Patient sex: M
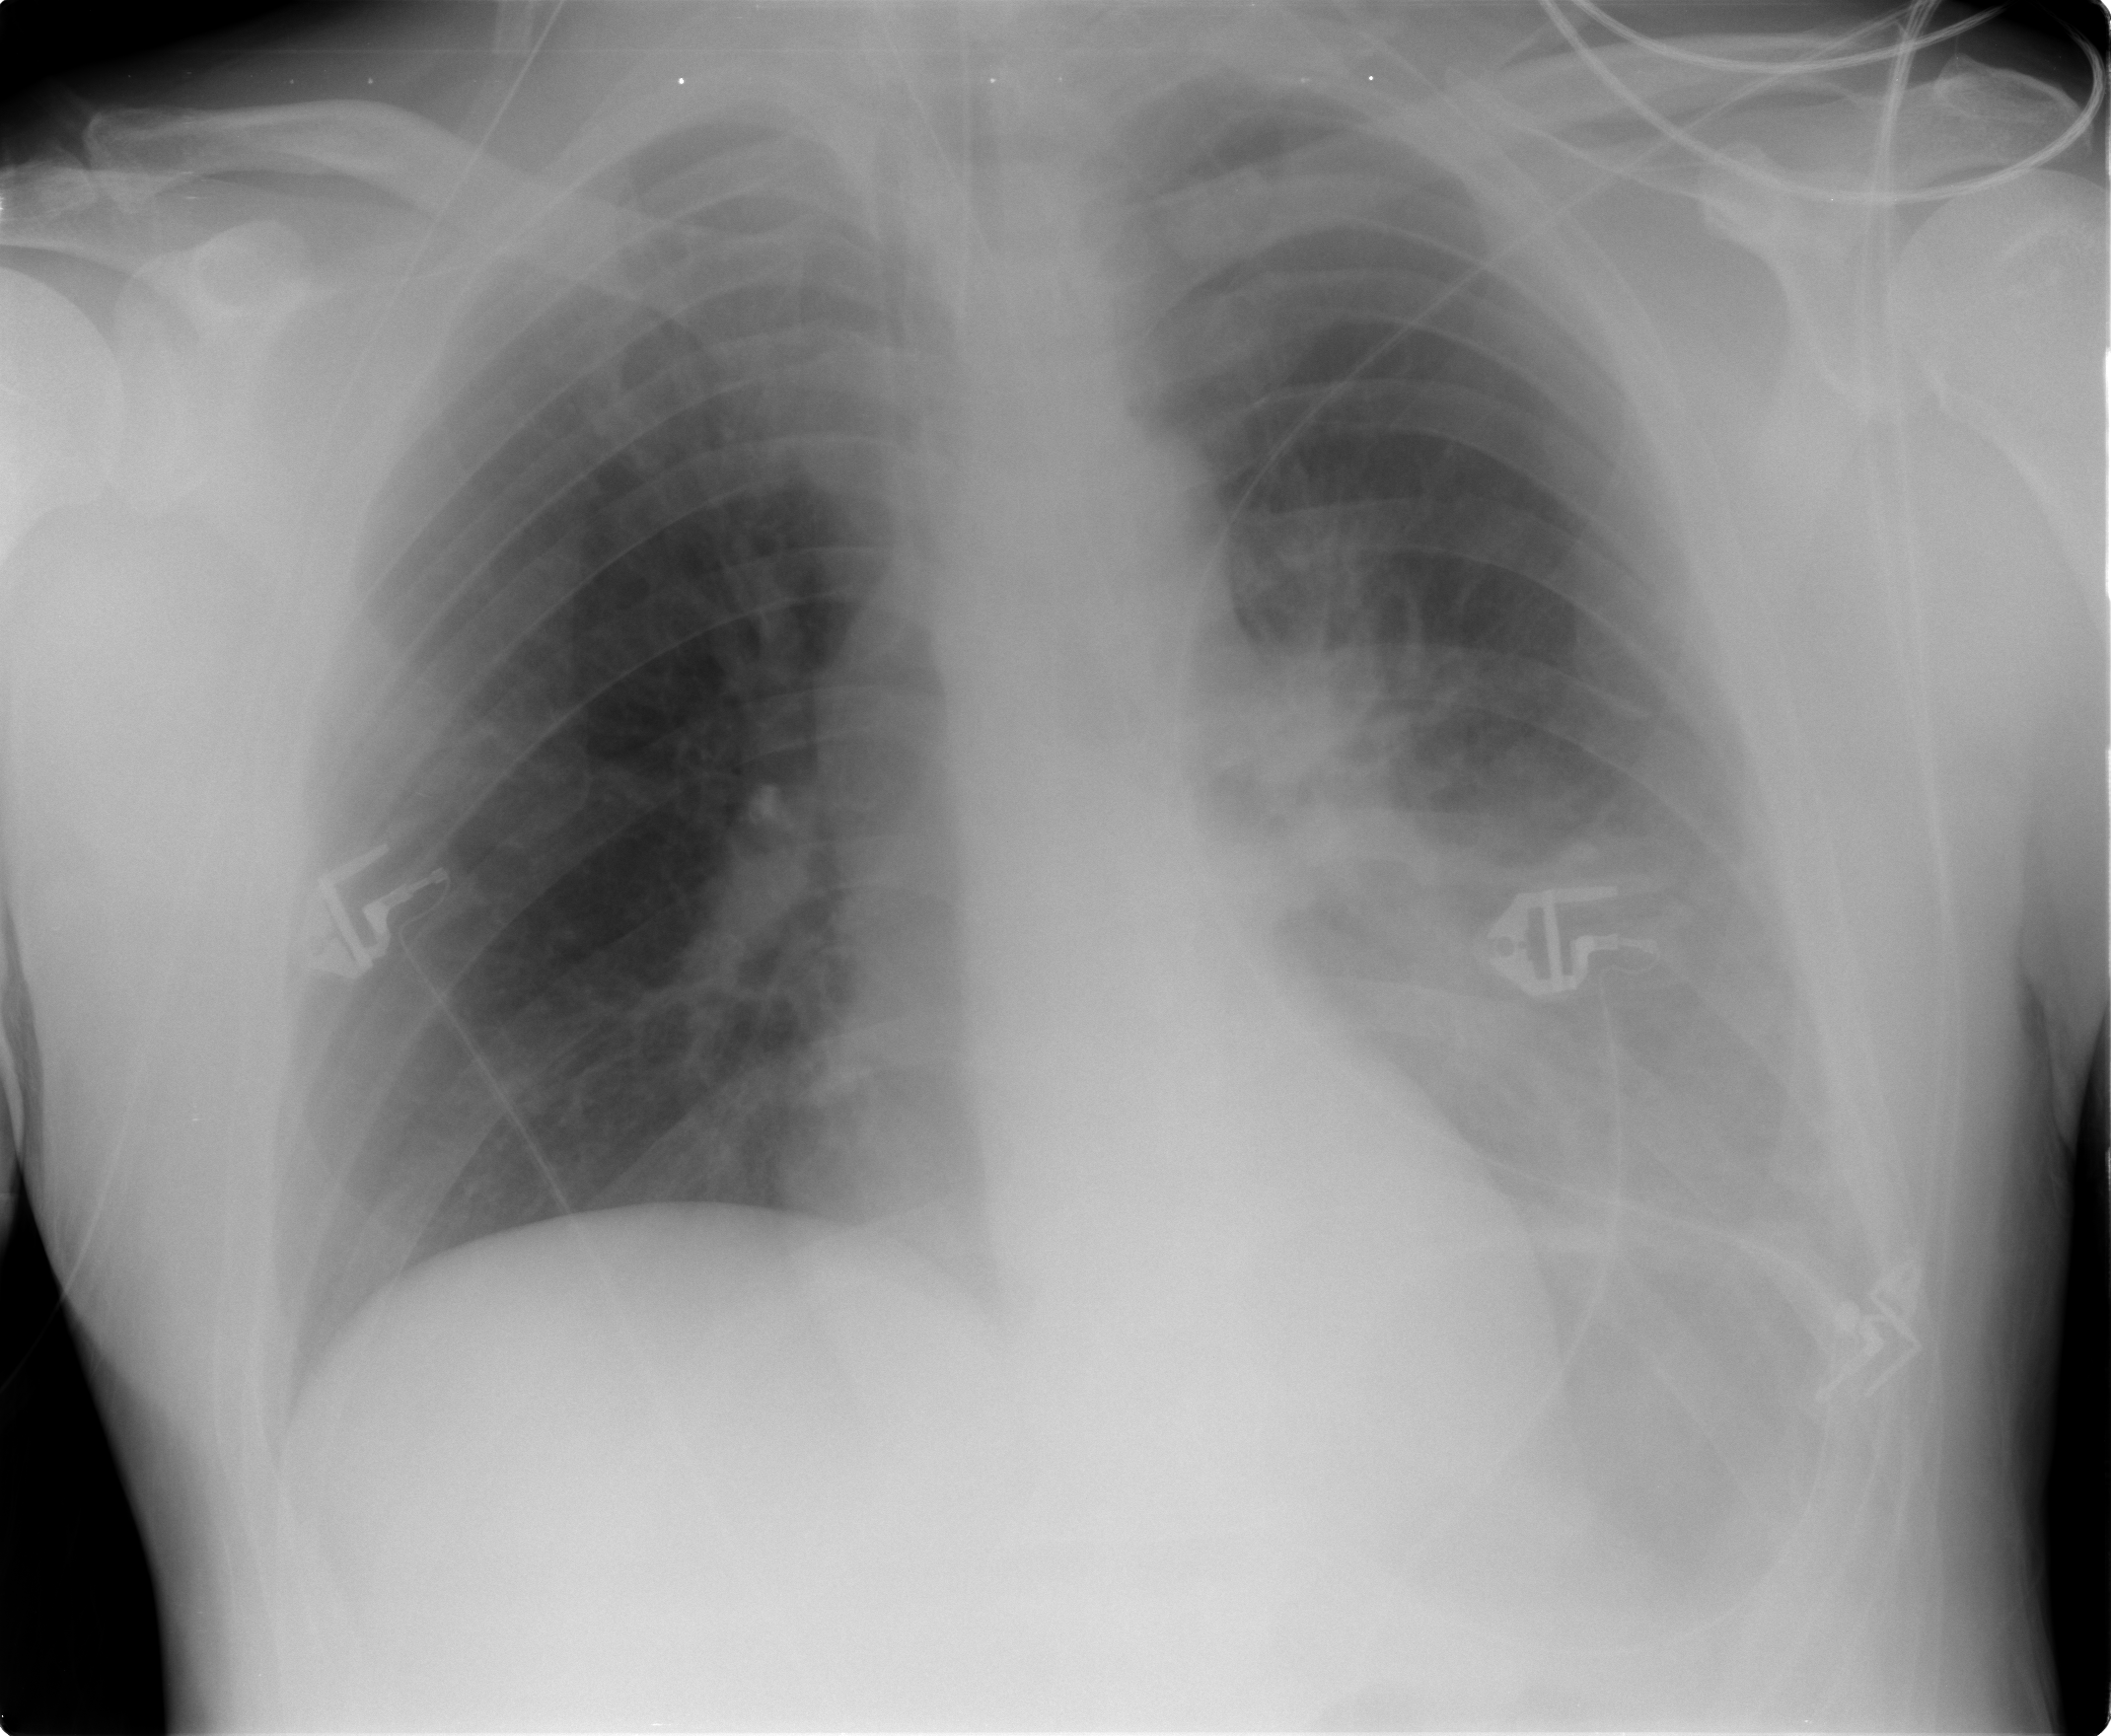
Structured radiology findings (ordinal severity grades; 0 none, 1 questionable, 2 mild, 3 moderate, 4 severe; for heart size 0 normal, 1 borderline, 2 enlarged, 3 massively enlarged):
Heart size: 0
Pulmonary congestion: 2
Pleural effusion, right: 0
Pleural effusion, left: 1
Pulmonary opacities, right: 0
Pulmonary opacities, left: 2
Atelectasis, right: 0
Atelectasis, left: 3